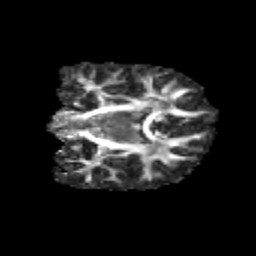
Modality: FA
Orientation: coronal
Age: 14
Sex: female
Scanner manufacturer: siemens
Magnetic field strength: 3 T
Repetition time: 3.8 s
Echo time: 0.07 s